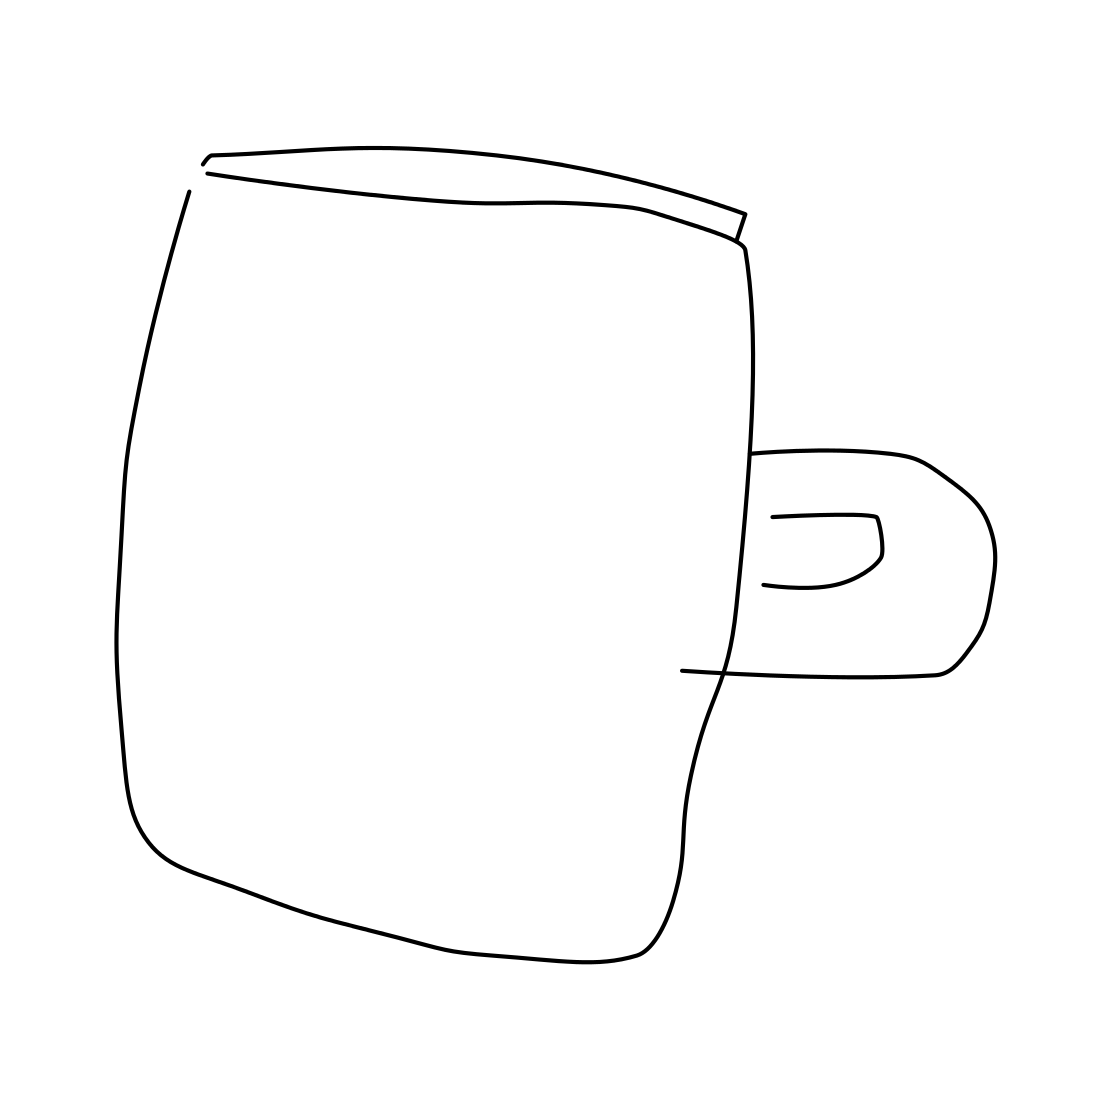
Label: mug